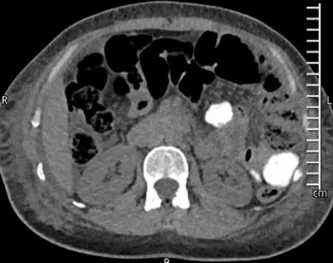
(A, B) Computed tomography scan showing active bile leak lateral to the right liver lobe.
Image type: radiology (ct)